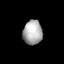
Tissue: lung
Cell type: T cells
Senescence score: 0.1915
Nuclear area (px): 467
Mean DAPI intensity: 169.165